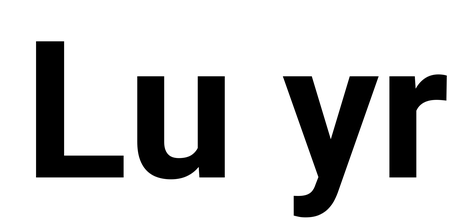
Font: Roboto_Bold